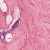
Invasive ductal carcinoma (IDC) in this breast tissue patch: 0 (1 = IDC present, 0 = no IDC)